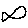
Label: fish